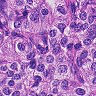
Metastatic tissue present: yes